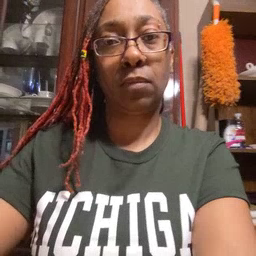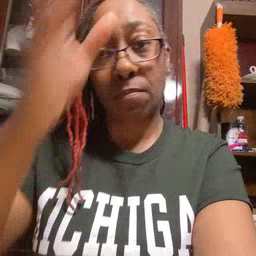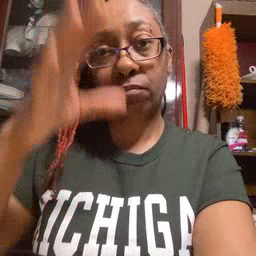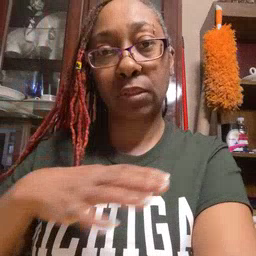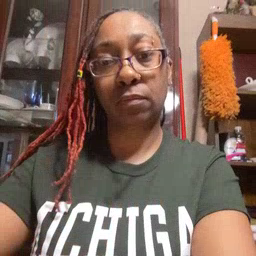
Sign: man